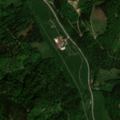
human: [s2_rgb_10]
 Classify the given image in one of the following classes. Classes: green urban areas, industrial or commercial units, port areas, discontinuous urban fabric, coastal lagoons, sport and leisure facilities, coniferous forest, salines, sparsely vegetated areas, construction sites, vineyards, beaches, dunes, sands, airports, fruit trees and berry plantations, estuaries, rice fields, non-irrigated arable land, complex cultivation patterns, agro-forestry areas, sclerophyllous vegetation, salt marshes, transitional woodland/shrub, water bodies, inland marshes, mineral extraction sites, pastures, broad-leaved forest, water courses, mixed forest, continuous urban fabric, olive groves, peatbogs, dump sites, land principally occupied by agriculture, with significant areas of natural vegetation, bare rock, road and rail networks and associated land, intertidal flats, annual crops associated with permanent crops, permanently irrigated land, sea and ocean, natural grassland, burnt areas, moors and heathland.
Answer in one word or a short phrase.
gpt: pastures, broad-leaved forest, coniferous forest, mixed forest